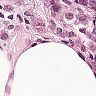
Metastatic tissue present: yes